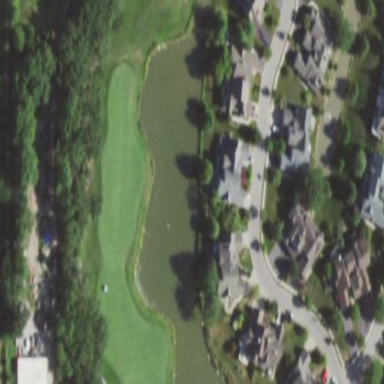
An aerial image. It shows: Water hazard in golf course. The hazard is natural water feature.